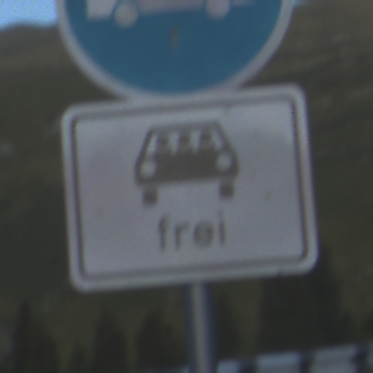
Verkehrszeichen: MehrfachbesetzePersonenkraftwagenFrei
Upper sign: Busssonderstreifen
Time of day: SunriseSunset
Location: Outdoor (RoadRail)
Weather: Clear
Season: NotSpecified
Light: Natural